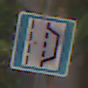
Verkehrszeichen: NothalteUndPannenbucht
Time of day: MorningAfternoon
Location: Outdoor (Urban)
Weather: Clear
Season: NotSpecified
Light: Natural